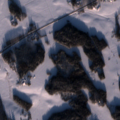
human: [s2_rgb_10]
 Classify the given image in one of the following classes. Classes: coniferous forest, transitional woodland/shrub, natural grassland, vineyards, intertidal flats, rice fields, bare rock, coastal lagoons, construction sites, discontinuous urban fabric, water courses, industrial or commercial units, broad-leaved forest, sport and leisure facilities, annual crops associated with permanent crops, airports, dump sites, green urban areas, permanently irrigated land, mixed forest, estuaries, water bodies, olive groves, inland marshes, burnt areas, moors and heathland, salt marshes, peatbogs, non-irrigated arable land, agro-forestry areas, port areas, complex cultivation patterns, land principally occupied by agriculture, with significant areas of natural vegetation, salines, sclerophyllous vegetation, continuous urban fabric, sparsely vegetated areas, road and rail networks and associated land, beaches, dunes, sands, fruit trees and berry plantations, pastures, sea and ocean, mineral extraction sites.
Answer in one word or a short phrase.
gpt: non-irrigated arable land, land principally occupied by agriculture, with significant areas of natural vegetation, coniferous forest, mixed forest